Field crop: maize
Growth stage: 1
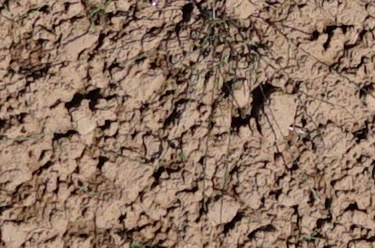
Species: lolium